Question: I have a custom alert dialog, in which i set a list view and its background is white.
But i am getting a view like this.

This is the screenshot which is fits entire screen.
'''
Dialog d = new Dialog(context,android.R.style.Theme_Translucent_NoTitleBar);
CustomDialogListAdapter customDialogAdapter;
ListView customList = new ListView(context);
customList.setLayoutParams(new LayoutParams(LayoutParams.FILL_PARENT,LayoutParams.WRAP_CONTENT));
customList.setChoiceMode(ListView.CHOICE_MODE_SINGLE);
customDialogAdapter = new CustomDialogListAdapter(context,PaymentInfo.creditCardTypes, type);
customList.setAdapter(customDialogAdapter);
customList.setBackgroundColor(Color.WHITE);
d.setContentView(customList);
d.show();
'''
Thanks in advance..!
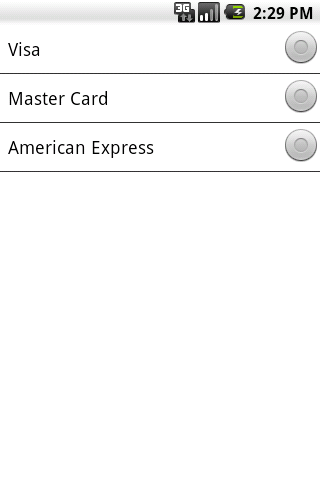
Answer: '''
Context mContext = getApplicationContext();
Dialog dialog = new Dialog(mContext,android.R.style.Theme_Translucent_NoTitleBar);
dialog.setContentView(R.layout.custom_dialog);
dialog.show();
'''
the above code will generate a transparent dialog box. So your listviews background will be the only background for the dialog box.